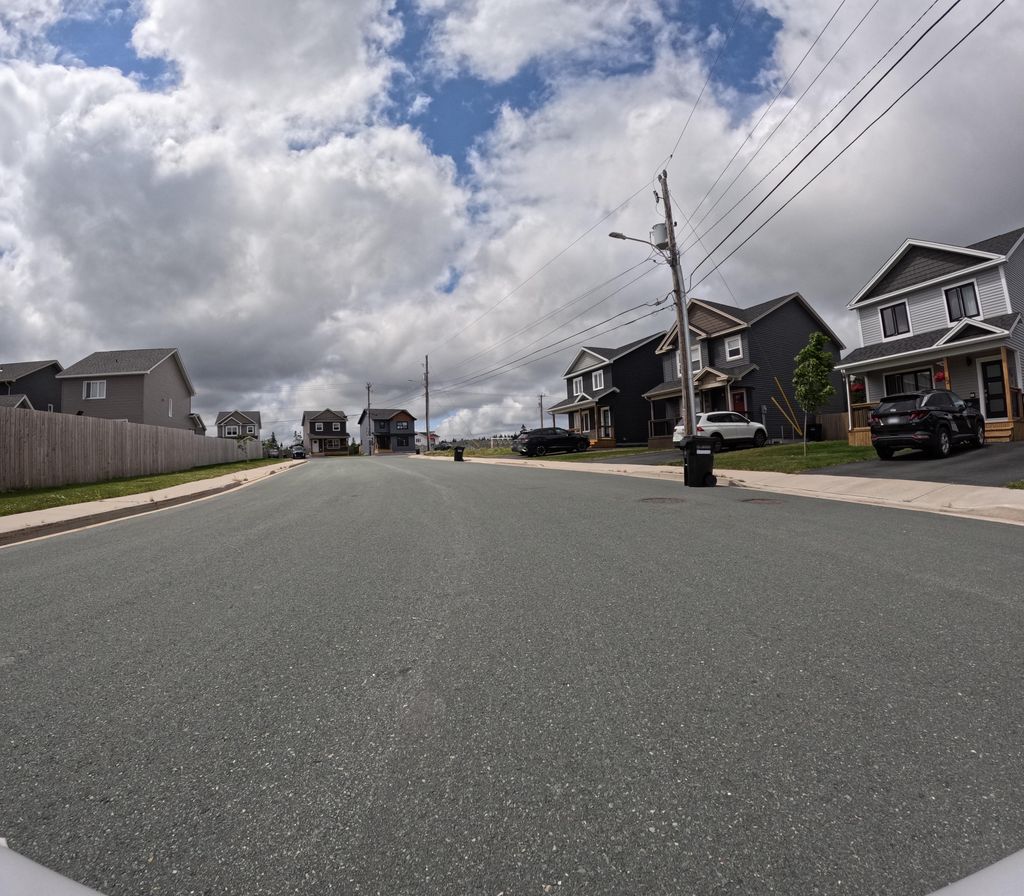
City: st_johns